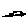
Label: car